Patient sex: M
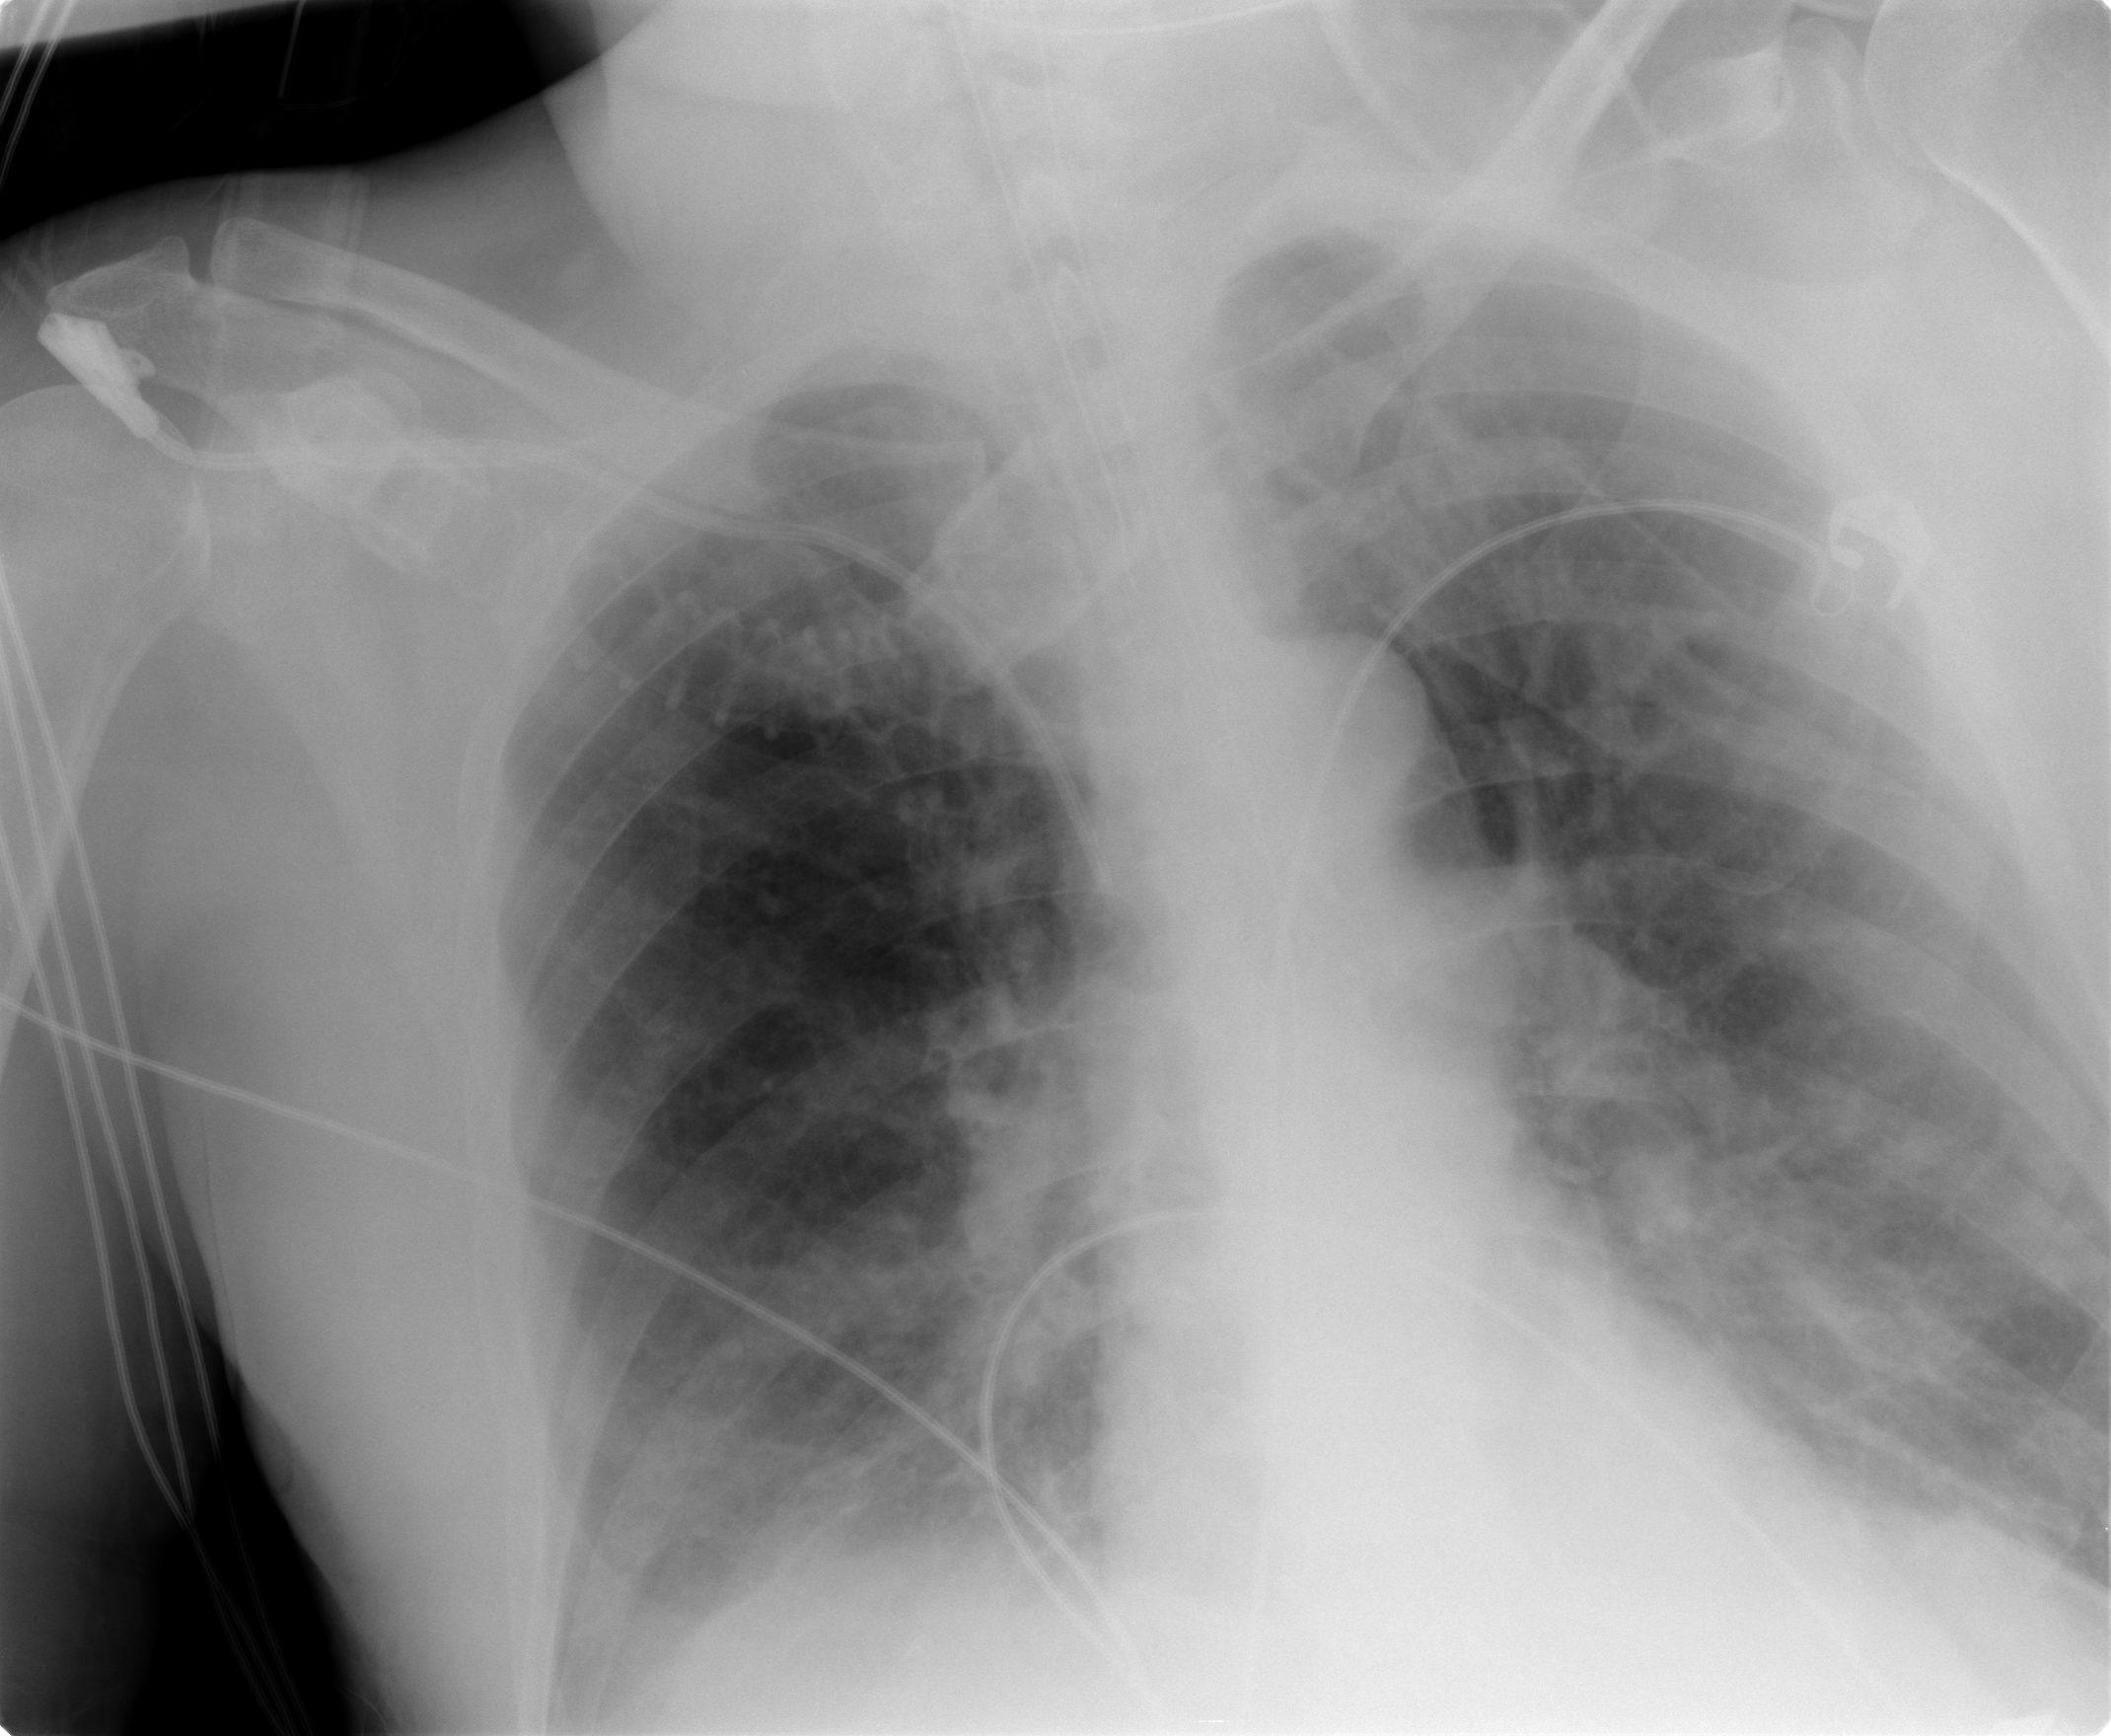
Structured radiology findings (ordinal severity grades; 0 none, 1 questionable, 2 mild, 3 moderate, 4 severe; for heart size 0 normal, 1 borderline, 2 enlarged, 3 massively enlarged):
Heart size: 0
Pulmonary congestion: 2
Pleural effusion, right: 2
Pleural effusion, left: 2
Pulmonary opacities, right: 0
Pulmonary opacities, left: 0
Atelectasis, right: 2
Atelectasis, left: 2